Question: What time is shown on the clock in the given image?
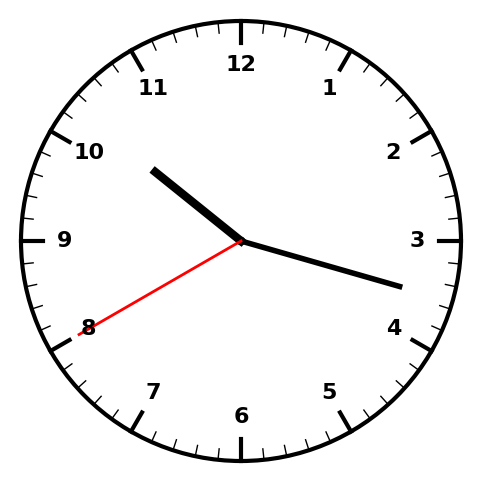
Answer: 10:17:40